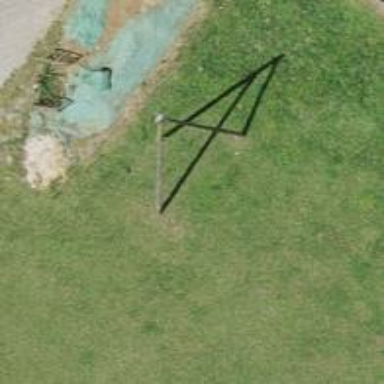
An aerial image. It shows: Power pole.